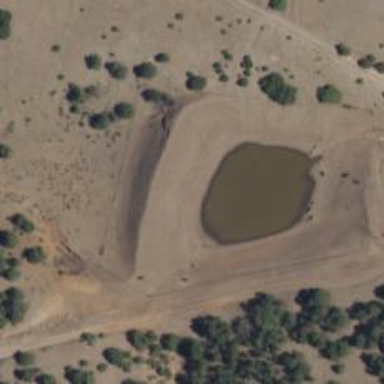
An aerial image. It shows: Reservoir.